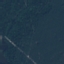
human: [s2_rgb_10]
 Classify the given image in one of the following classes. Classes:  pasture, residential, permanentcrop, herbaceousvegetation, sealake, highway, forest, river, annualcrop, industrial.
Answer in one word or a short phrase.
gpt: Forest